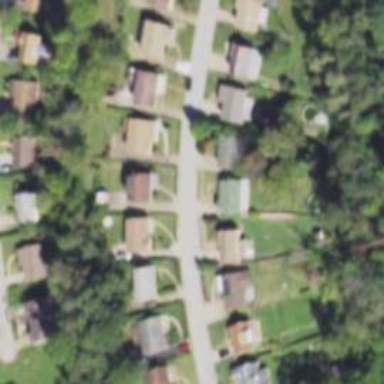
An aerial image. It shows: Driveway.